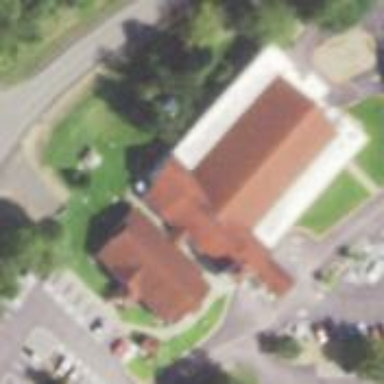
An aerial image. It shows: Church which is place of worship.